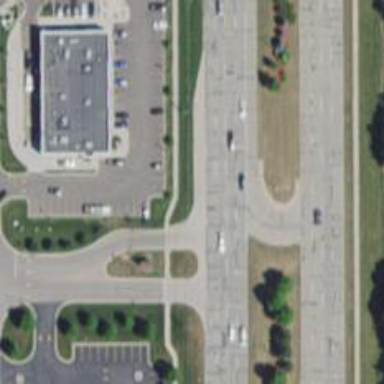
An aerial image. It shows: Secondary road with separate sidewalk.